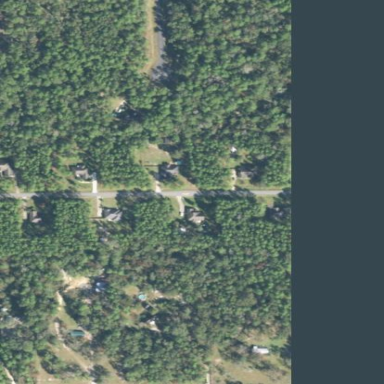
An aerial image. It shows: Residential area composed of single-family homes.